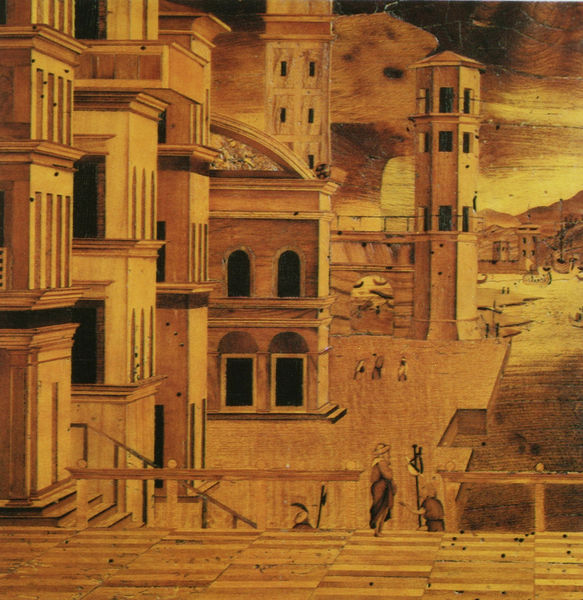
Titel: Zweite Grotta der Isabella d'Este (Corte Vecchia), Detail der Wandvertäfelung
Standort: Mantua
Institution: Palazzo Ducale
Schlagwörter: berg, dunkel, gemälde, himmel, mann, schatten, wasser, wolken, gelb, landschaft, menschen, ocker, stadt, ufer, braun, fenster, holz, hut, licht, männer, orange, schwarz, straße, szene, säule, säulen, dach, gebäude, haus, schloss, beige, leute, malerei, wand, architektur, mensch, öl, ferne, horizont, häuser, brüstung, kirche, boden, personen, renaissance, boot, boote, turm, balkon, schiff, schiffe, segel, strand, ansicht, bogen, fassade, fassaden, türen, venedig, berge, dächer, mauer, monochrom, platz, dielen, grisaille, sepia, hafen, treppe, treppen, detail, geländer, stufe, stufen, tor, bögen, kreuz, orient, türme, palast, mauerwerk, intarsien, sims, maserung, etagen, geschosse, stockwerke, capriccio, entarsien, baptisterium, gesimse, aussenwände, wandverkleidung, gondel, wurmlöcher, capricio, entarsienarbeit, holzwurmlöcher